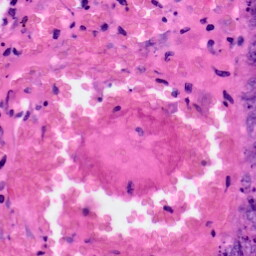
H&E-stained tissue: Colon